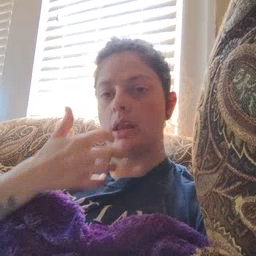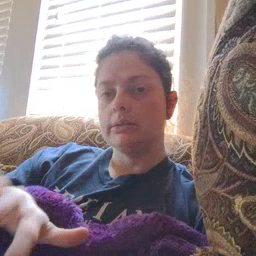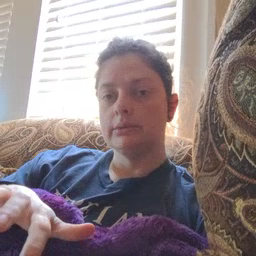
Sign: hot